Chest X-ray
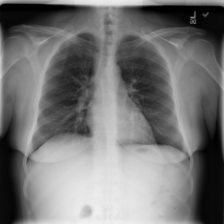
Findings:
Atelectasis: negative
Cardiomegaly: negative
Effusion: negative
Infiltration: positive
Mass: negative
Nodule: negative
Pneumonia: negative
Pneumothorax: negative
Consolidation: negative
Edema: negative
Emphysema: negative
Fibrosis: negative
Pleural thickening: negative
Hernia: negative